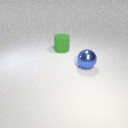
large green rubber cylinder to the left of large blue metal sphere